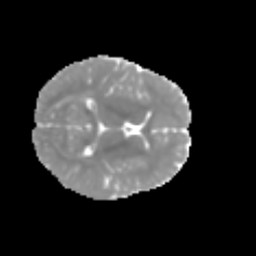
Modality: MD
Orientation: axial
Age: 7
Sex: male
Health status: healthy